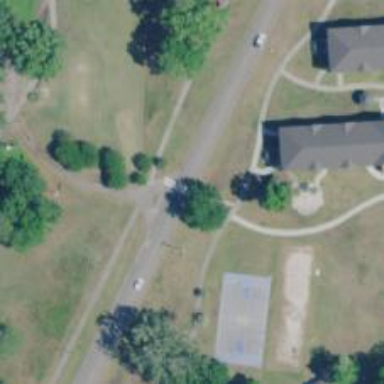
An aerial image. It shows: Path for both roads and golfers.